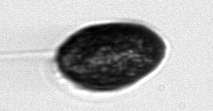
Label: Prorocentrum